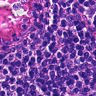
Metastatic tissue present: no